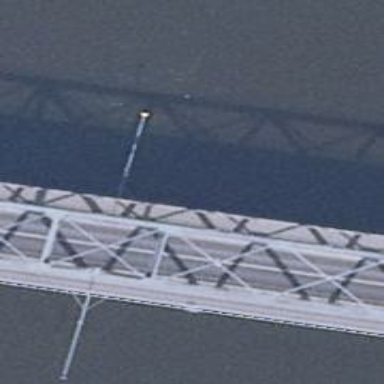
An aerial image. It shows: Secondary road with asphalt surface crossing truss bridge. There is separate sidewalk along the bridge.